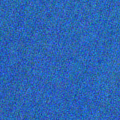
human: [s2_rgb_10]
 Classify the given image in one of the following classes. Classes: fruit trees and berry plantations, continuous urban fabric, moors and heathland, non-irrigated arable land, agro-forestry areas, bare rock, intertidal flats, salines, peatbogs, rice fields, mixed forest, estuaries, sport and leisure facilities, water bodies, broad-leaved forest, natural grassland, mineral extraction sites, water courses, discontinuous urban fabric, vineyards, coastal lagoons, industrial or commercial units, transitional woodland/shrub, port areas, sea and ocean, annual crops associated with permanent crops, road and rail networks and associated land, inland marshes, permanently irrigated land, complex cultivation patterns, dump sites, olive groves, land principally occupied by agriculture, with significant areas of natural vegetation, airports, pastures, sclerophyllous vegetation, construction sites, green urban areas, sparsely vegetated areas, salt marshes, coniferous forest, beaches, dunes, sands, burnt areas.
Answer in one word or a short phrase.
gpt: sea and ocean